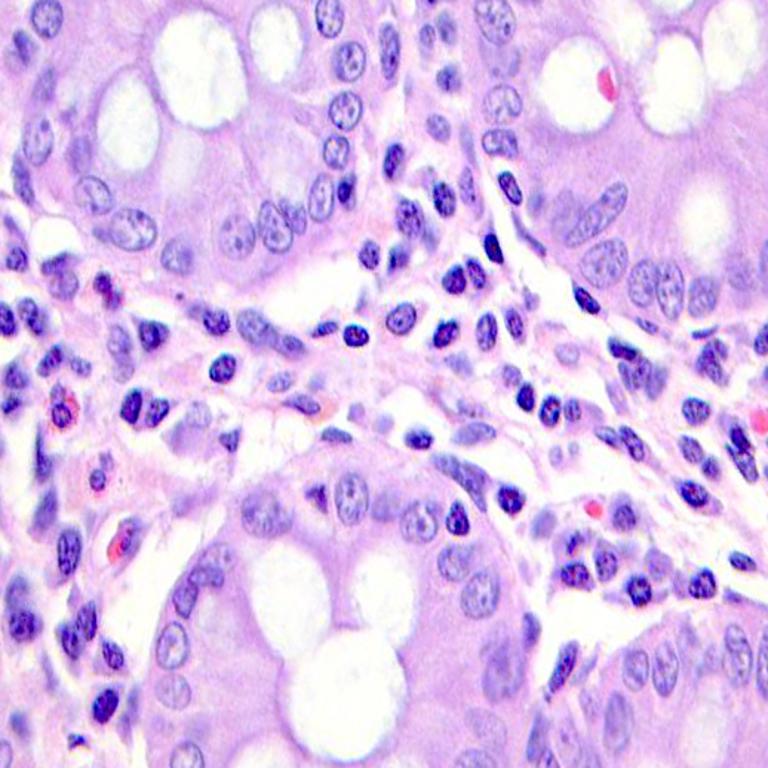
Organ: colon
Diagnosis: benign